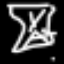
Label: hourglass